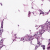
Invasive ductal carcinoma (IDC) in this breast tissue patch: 1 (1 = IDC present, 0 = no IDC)